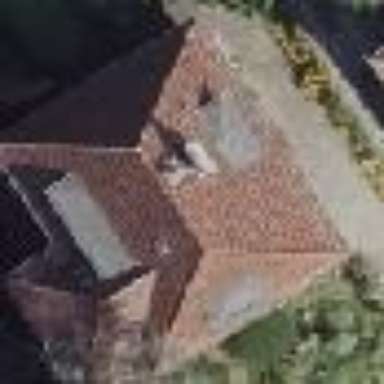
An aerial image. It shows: Hipped roof house.